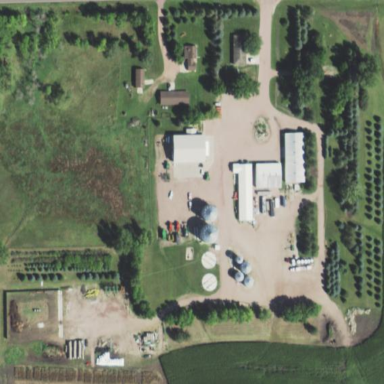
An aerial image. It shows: Farmyard area.